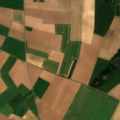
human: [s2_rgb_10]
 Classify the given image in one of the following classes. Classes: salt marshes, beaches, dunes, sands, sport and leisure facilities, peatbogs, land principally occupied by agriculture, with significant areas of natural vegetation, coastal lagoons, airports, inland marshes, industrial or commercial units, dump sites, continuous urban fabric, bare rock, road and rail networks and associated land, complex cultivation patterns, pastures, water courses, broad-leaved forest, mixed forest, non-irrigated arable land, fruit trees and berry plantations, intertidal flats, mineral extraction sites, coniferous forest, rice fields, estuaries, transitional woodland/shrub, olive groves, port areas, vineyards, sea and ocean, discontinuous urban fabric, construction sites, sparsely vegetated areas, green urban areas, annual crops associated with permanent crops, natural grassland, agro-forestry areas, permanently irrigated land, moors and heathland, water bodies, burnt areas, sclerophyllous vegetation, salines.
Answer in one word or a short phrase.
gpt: discontinuous urban fabric, non-irrigated arable land, complex cultivation patterns